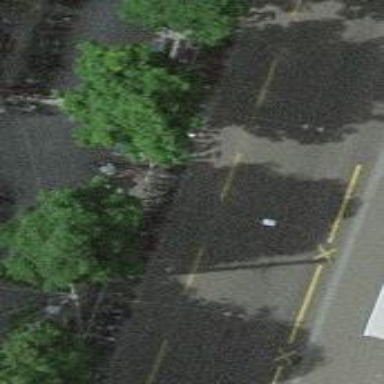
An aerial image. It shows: Bicycle parking area with rack.